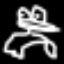
Label: frog